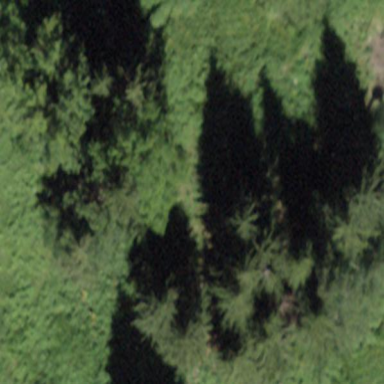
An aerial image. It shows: Forest area.